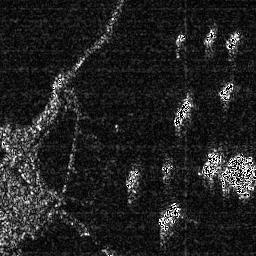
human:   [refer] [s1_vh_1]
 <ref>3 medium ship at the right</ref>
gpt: <box>[[66, 37, 75, 50, 0]], [[76, 58, 85, 68, 0]], [[86, 58, 99, 76, 0]]</box>

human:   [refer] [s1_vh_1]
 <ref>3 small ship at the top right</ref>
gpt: <box>[[67, 12, 73, 18, 0]], [[78, 9, 85, 17, 0]], [[86, 11, 94, 19, 0]]</box>

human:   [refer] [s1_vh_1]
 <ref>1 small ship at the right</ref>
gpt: <box>[[83, 31, 91, 38, 0]]</box>